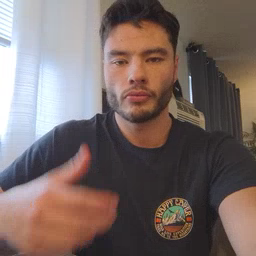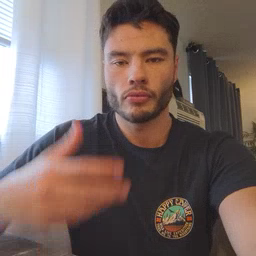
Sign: please